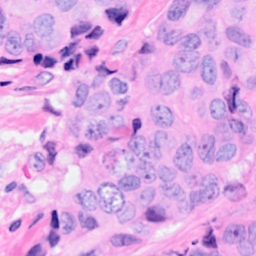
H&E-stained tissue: Breast